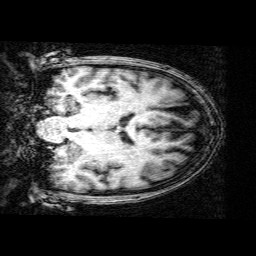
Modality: T1w
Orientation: coronal
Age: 49
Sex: male
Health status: ill
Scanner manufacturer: siemens
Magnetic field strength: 3 T
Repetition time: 0.0025 s
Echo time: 0.00336 s